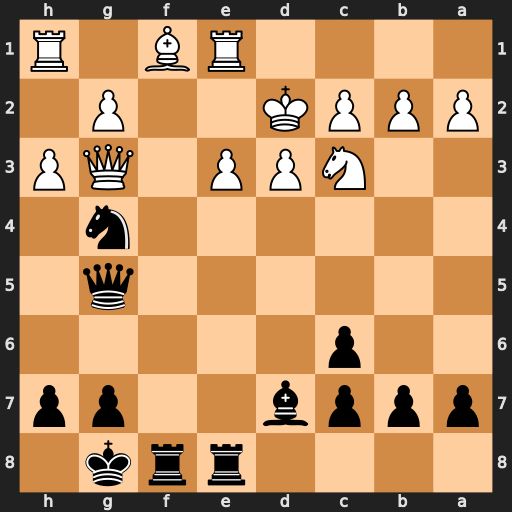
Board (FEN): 4rrk1/pppb2pp/2p5/6q1/6n1/2NPP1QP/PPPK2P1/4RB1R
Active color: b
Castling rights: -
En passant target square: -
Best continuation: Rf2+ Kc1 Rxe3 Rxe3 Qxe3+ Qxe3 Nxe3